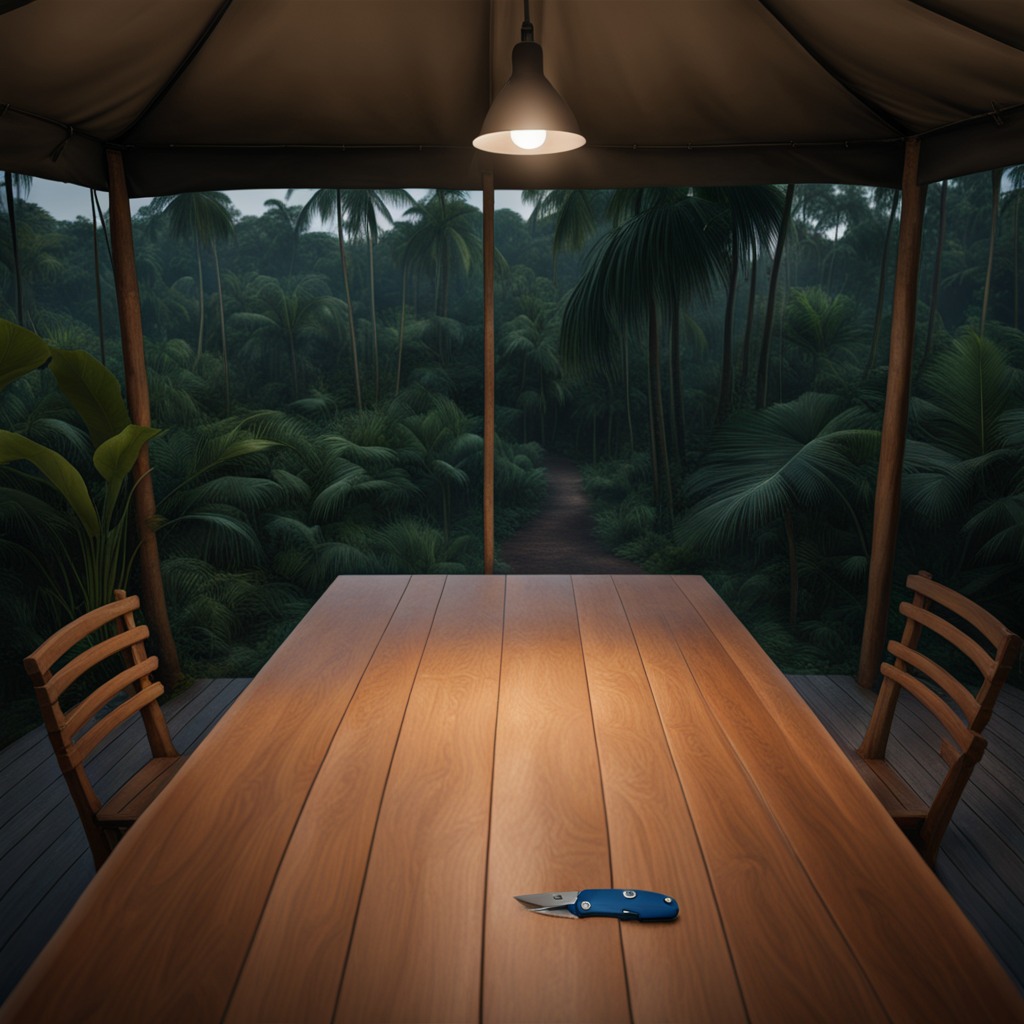
A utility knife is lying on a wooden table inside a jungle field workshop tent at night.